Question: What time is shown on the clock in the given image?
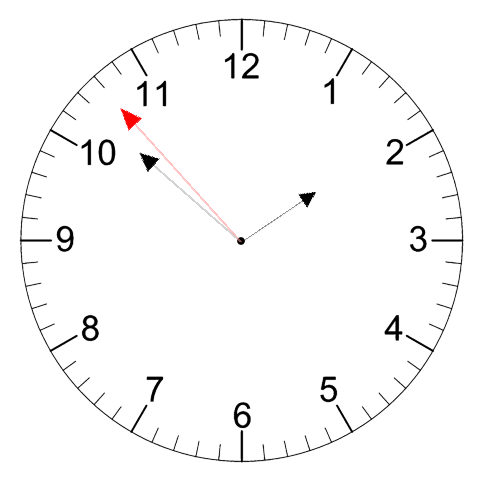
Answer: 01:51:53